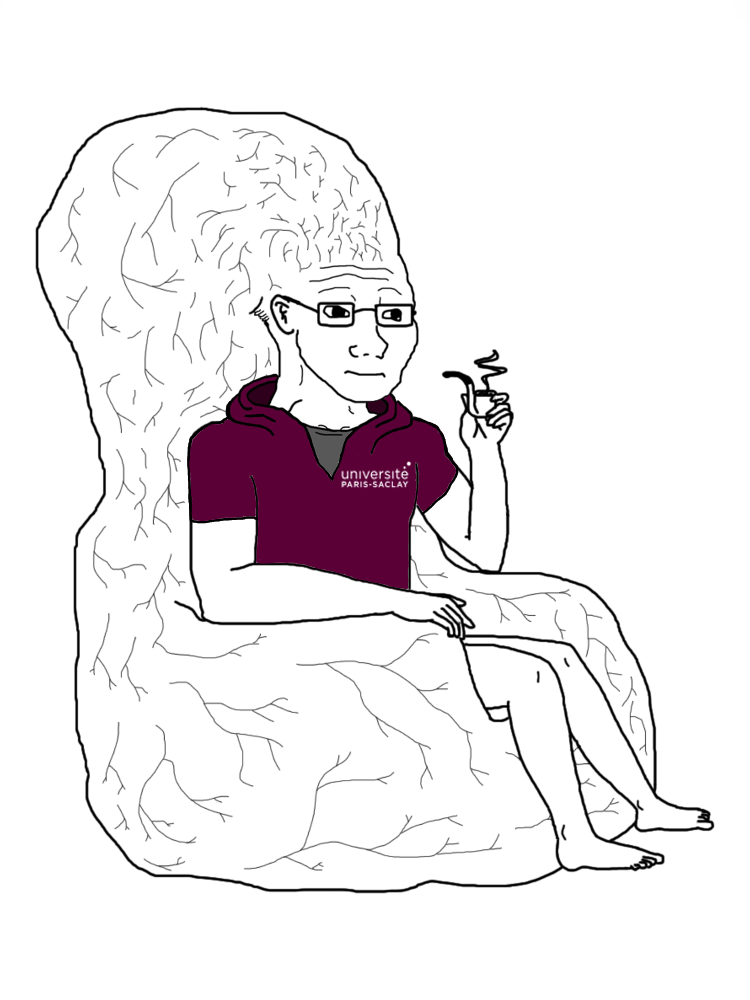
Label: 5_Brainiak